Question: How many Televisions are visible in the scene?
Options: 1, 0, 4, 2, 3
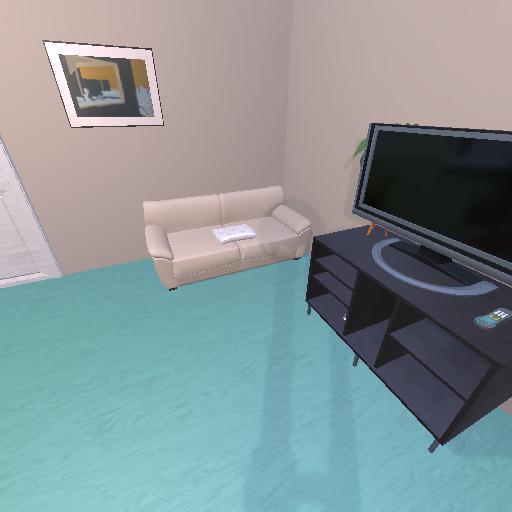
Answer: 1